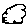
Label: cloud